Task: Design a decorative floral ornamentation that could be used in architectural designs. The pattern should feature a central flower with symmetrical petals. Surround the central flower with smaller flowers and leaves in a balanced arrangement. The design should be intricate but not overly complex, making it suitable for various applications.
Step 93:
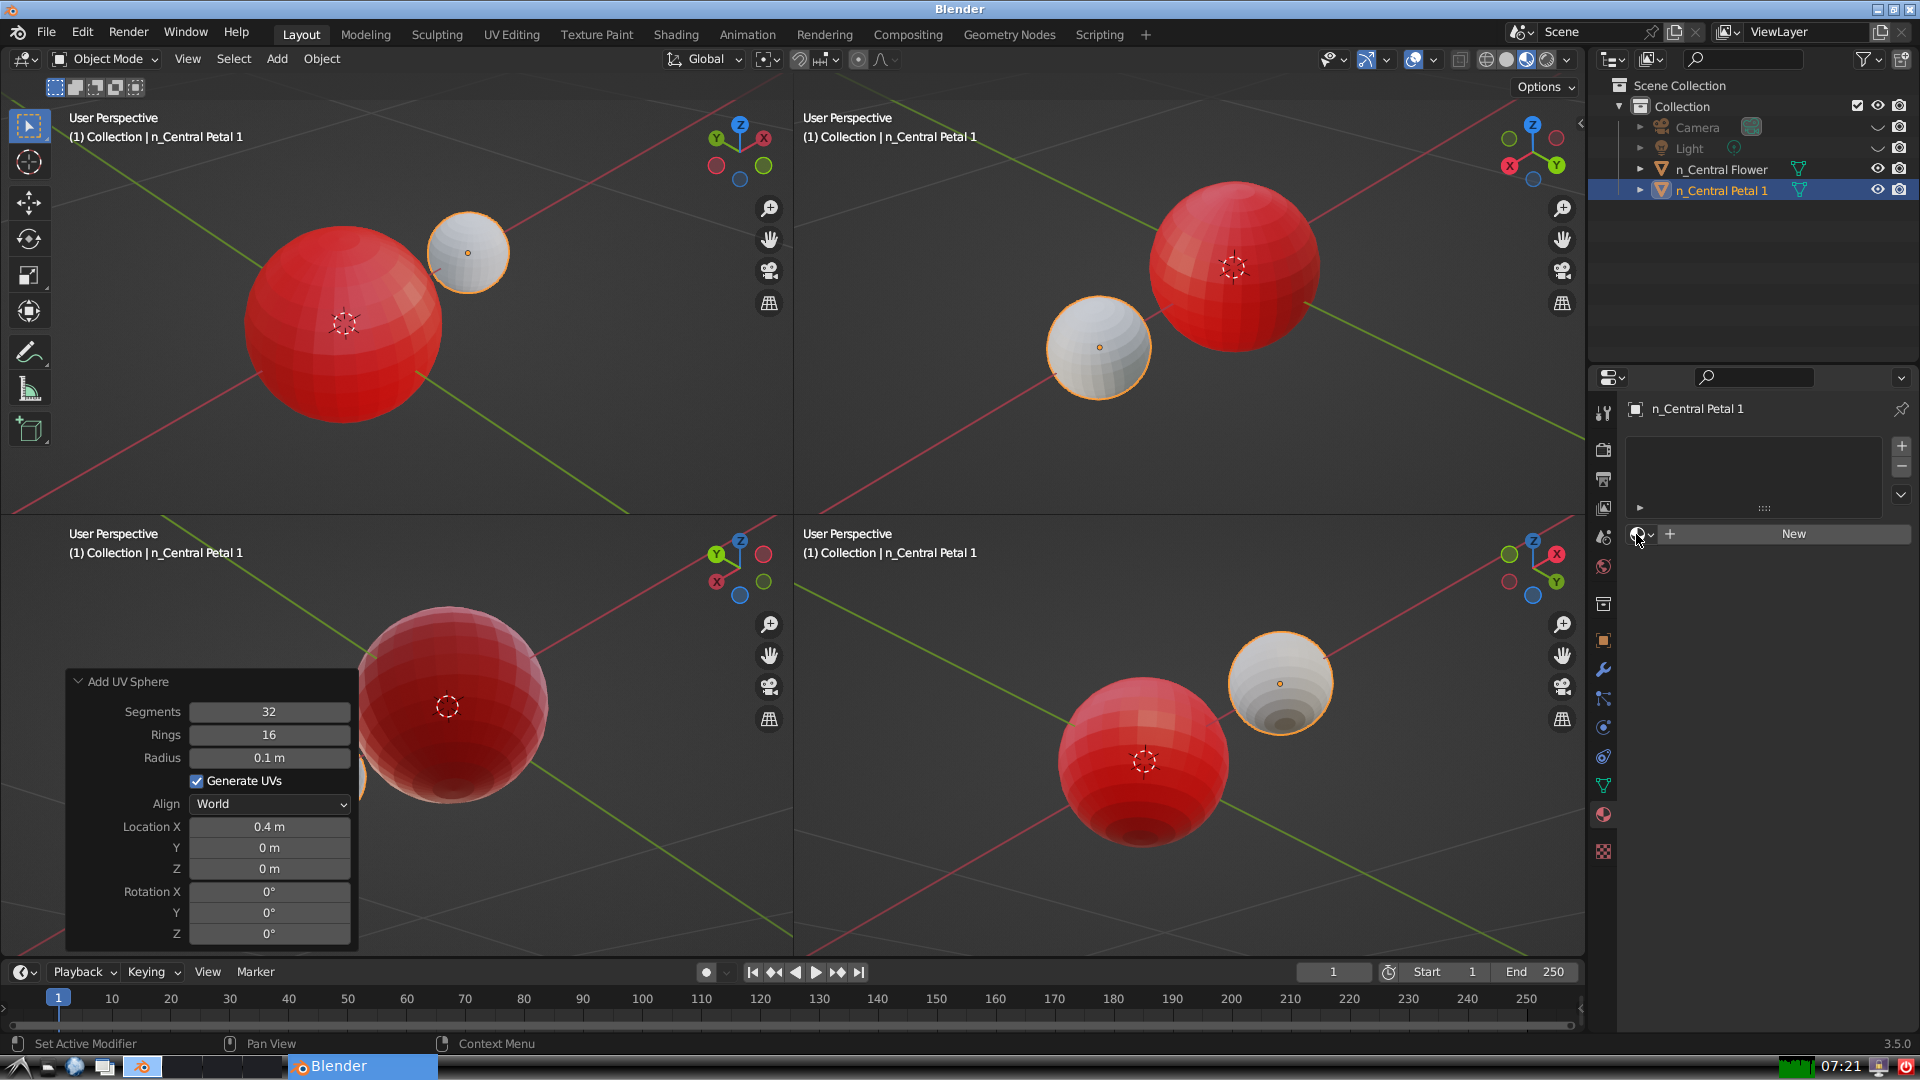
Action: click: no